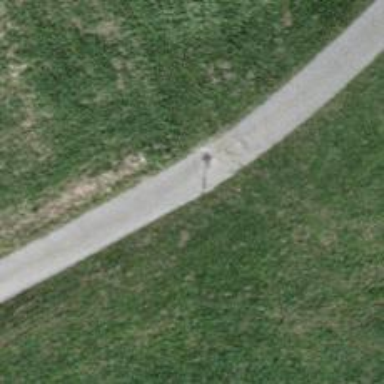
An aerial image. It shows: Gravel track.